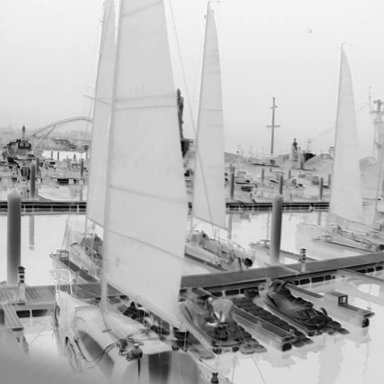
There are four sailboats in the infrared image.